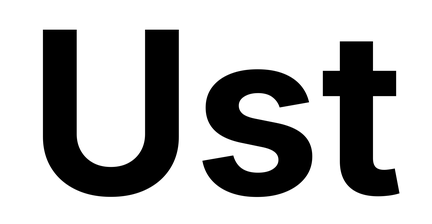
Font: Inter_Bold